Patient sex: F
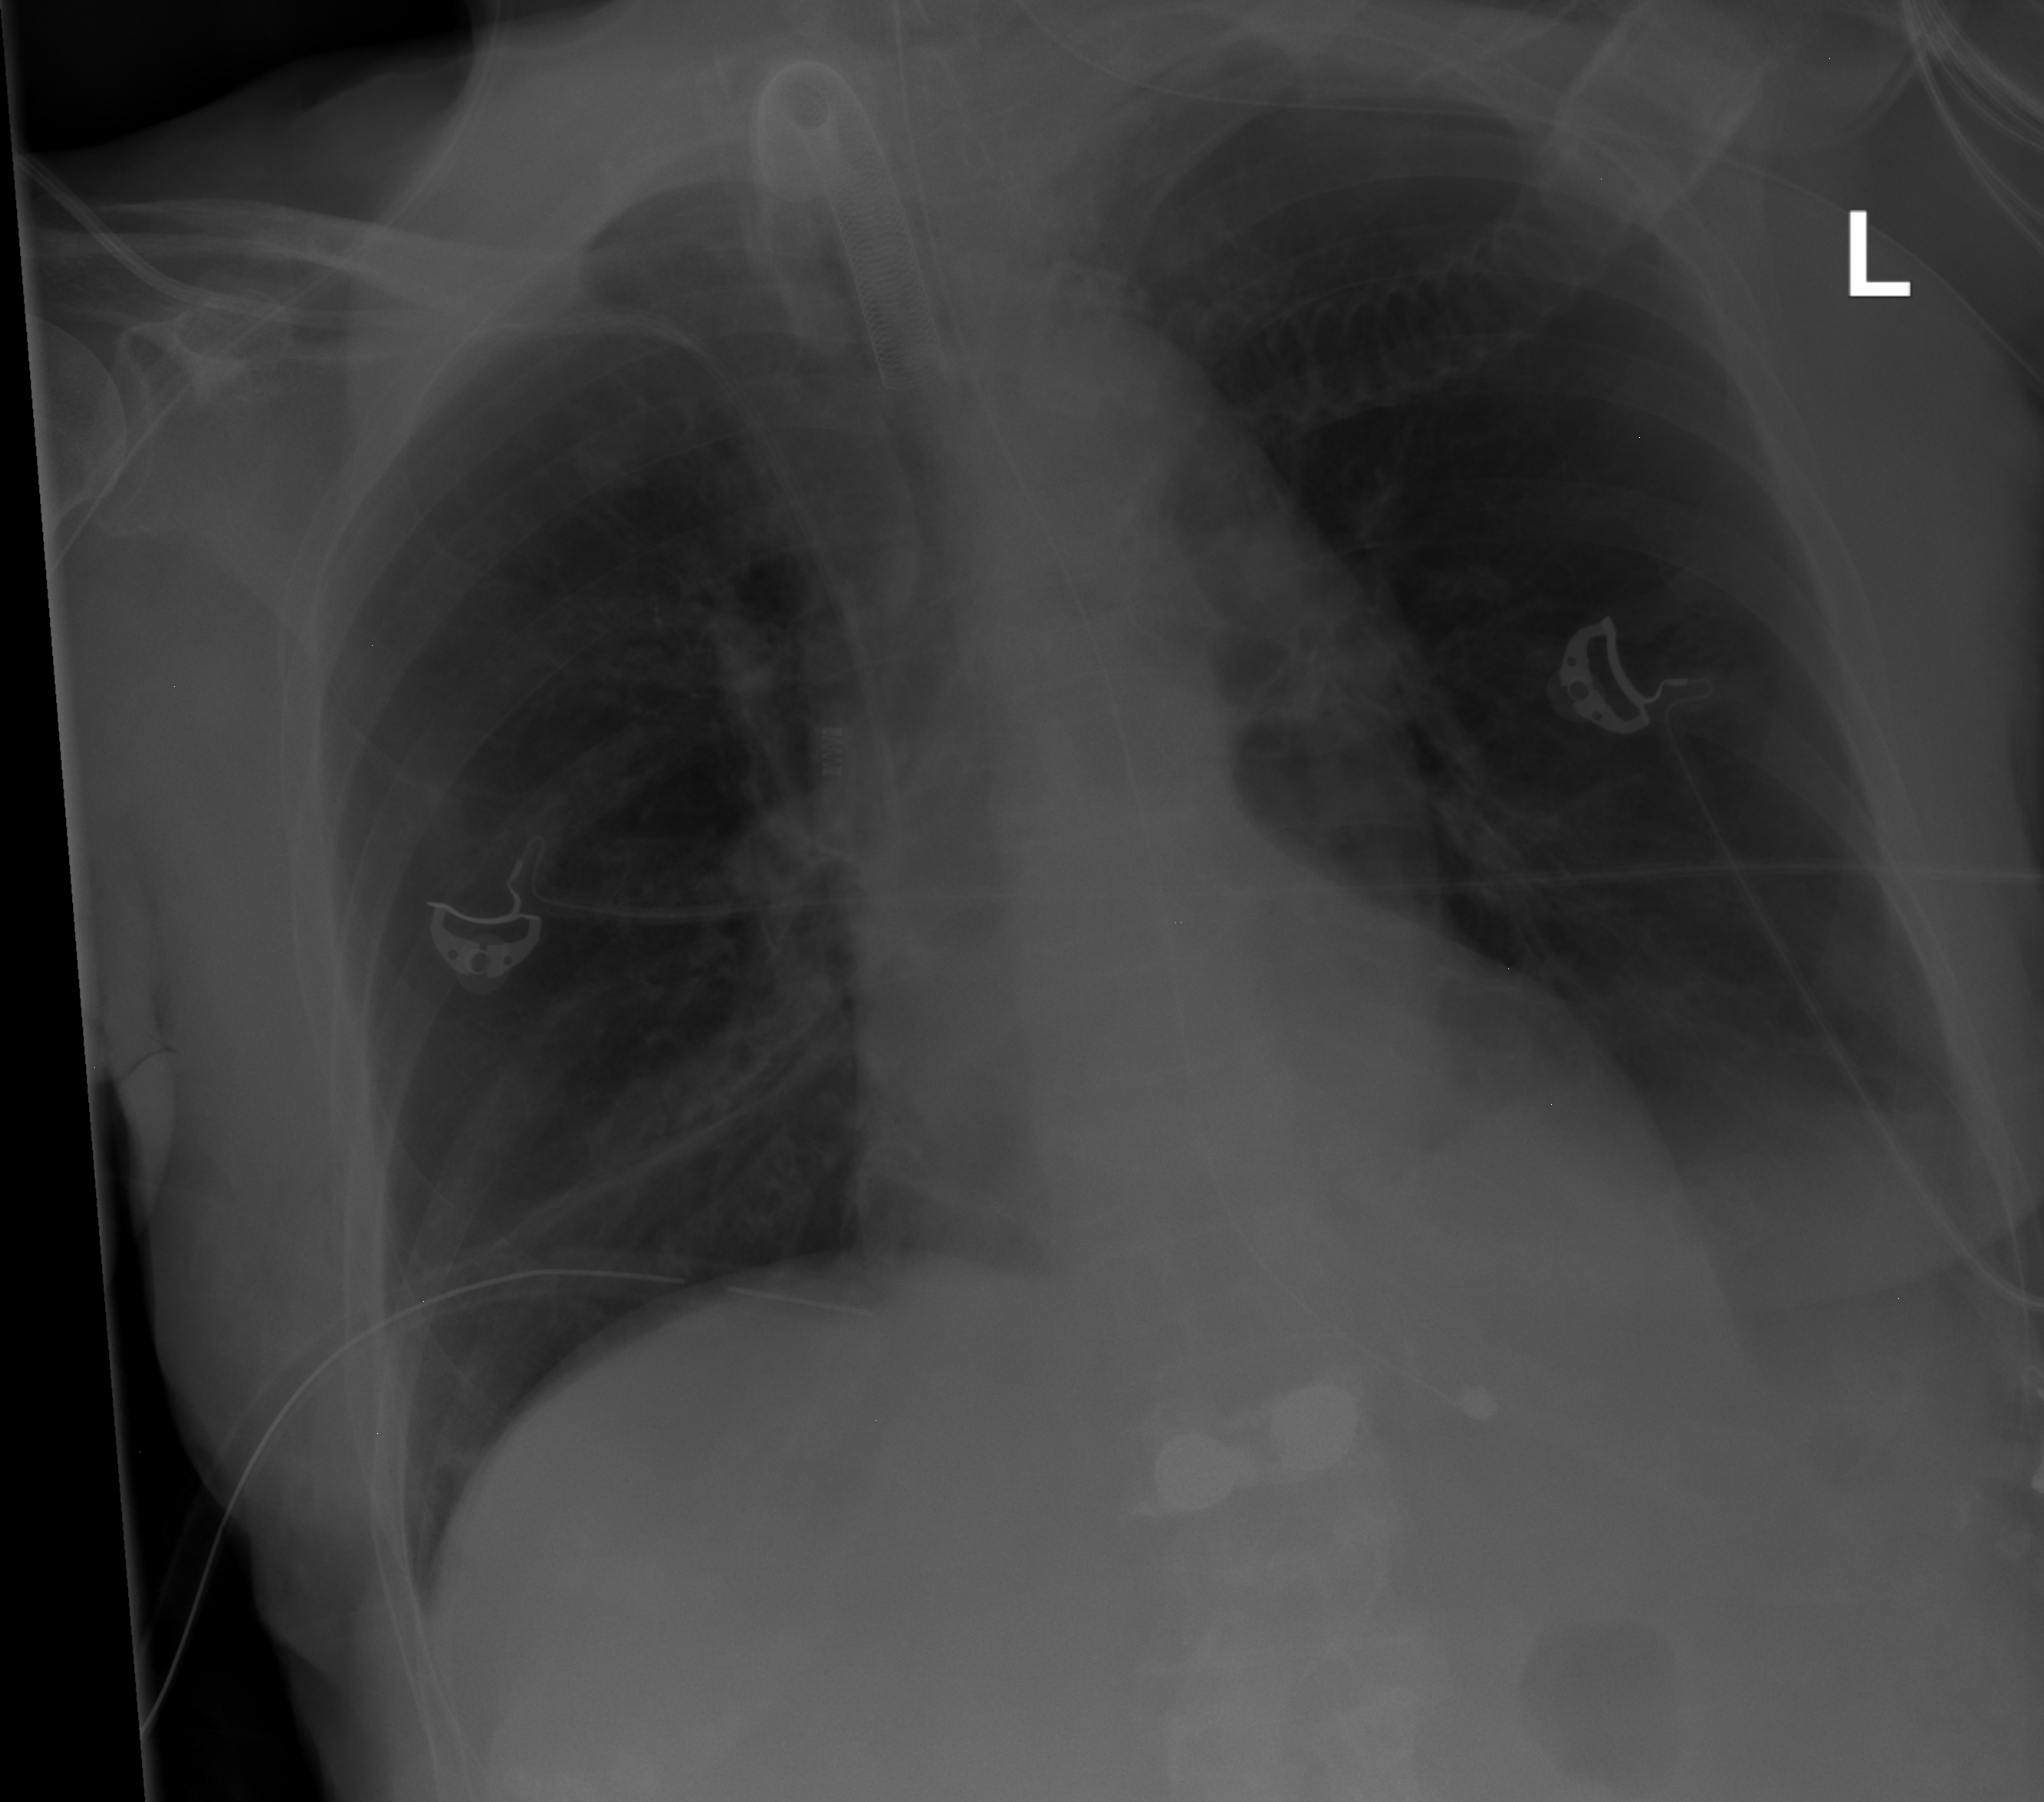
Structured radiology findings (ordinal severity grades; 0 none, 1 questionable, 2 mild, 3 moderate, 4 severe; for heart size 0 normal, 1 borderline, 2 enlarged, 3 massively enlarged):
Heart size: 0
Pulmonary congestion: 0
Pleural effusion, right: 0
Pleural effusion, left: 1
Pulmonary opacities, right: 0
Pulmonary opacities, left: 0
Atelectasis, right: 0
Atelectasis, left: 2